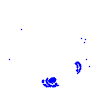
Particle: kaon